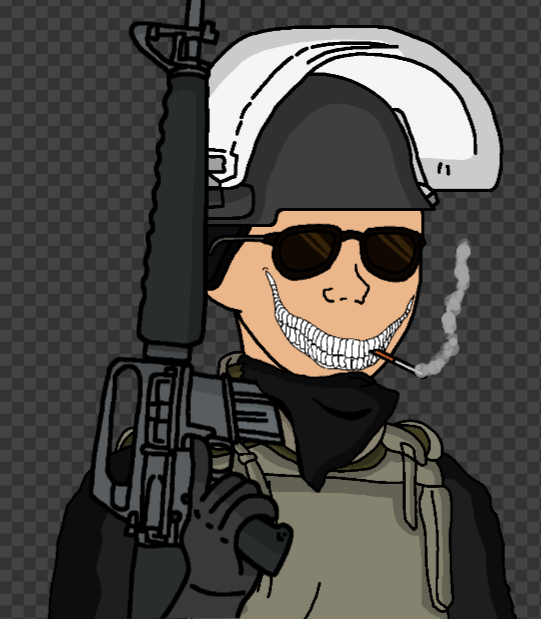
Label: 5_Oomer